Question: I have a simple grid layout where cells can be 100% or 50% wide. Some cells have a '.left' or '.right' class. Whatever the order of those cells in my HTML tree, is it possible to append it either to the right or left side, depending on their class, until a new full width cell is set?

The code I used so far:
'''
main{
display:grid;
grid-template:"top top" "left right";
}
section{
grid-area:top;
}
section.left{
grid-area:left;
}
section.right{
grid-area:right;
}
'''
Edit: @wuppie367's answer solves perfectly my problem, here is how this can be done: <URL>
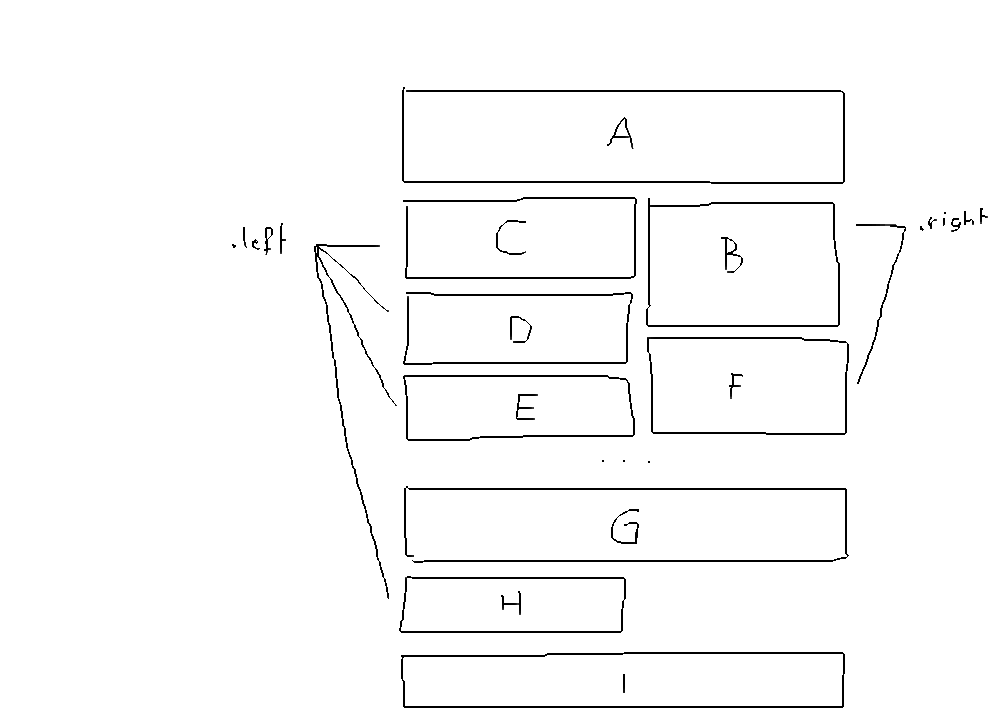
Answer: You can achieve it like this. The elements on the right will fill the gaps between the wide elements, so only the order of the wide and left elements matter. The elements on the right will fill the gaps from top to bottom.
'''
.main {
display: grid;
grid-template-columns: 1fr 1fr;
grid-auto-flow: column;
width: 240px;
}
.main div {
margin: 10px;
width: auto;
height: 100px;
}
.main .wide {
grid-column: 1 / span 2;
background-color: green;
}
.main .left {
grid-column: 1 / 2;
grid-row: auto;
background-color: red;
}
.main .right {
grid-column: 2 / 3;
grid-row: auto;
background-color: blue;
}
'''
'''
<div class="main">
<div class="wide"></div>
<div class="left"></div>
<div class="left"></div>
<div class="right"></div>
<div class="wide"></div>
<div class="right"></div>
<div class="right"></div>
<div class="left"></div>
<div class="left"></div>
</div>
'''